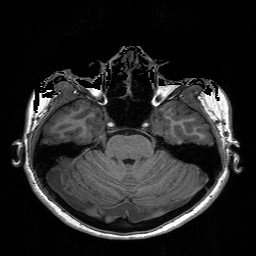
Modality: T1w
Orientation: coronal
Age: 18
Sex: female
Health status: healthy
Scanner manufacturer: siemens
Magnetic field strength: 3 T
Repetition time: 3.2 s